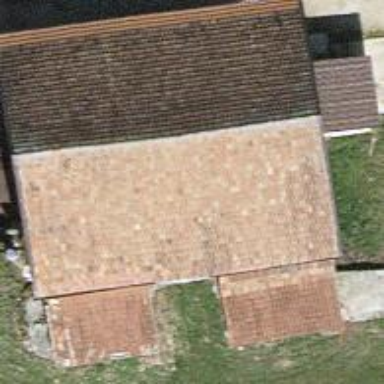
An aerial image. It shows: Farm building.